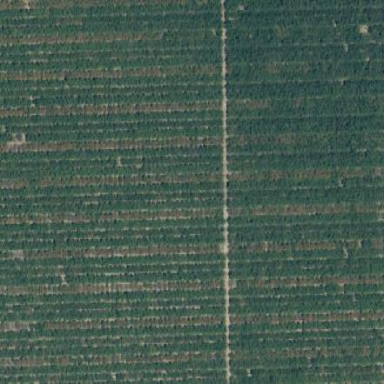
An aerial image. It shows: Orchard filled with almond trees.